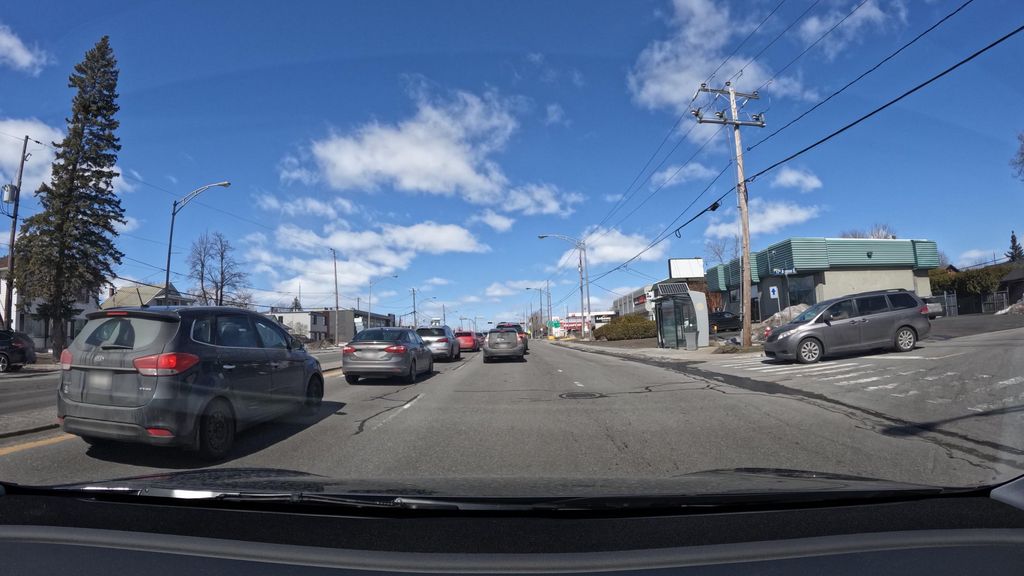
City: montreal